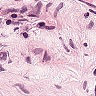
Metastatic tissue present: no